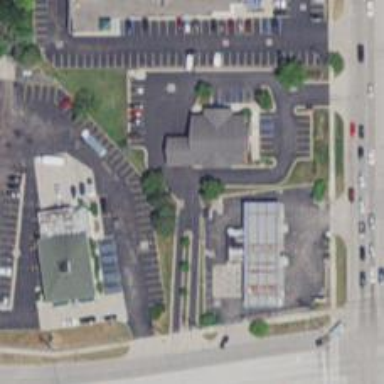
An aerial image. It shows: Convenience shop.